Interaction volume radius: 5 \u00c5
Interaction volume height: 35 \u00c5
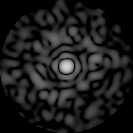
Disorder parameter: 0.8281